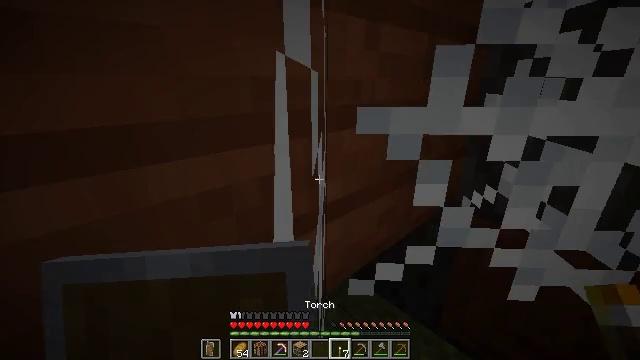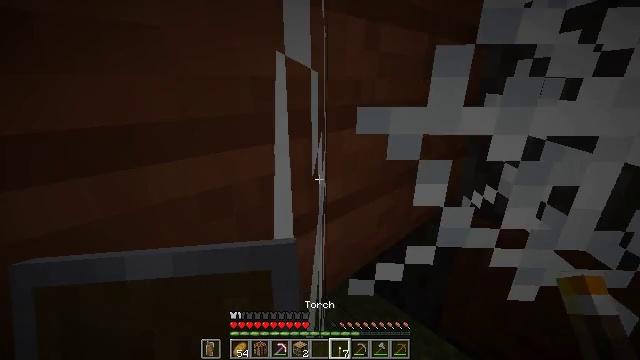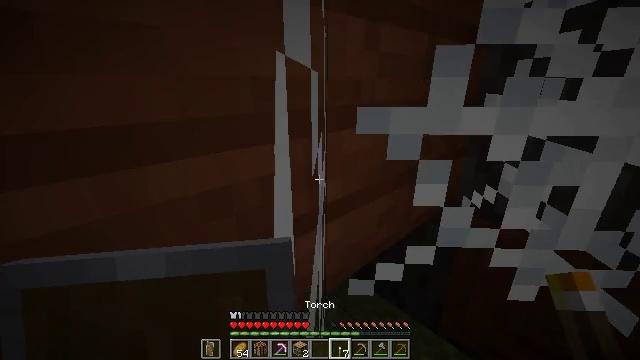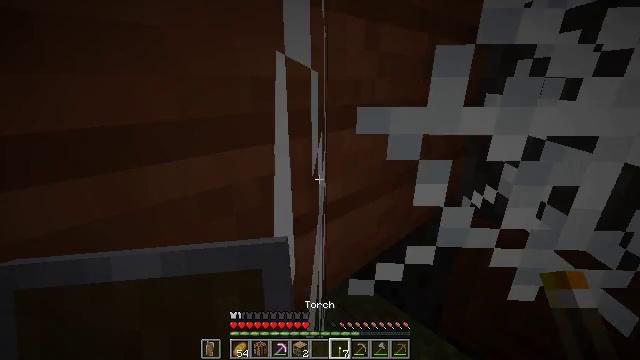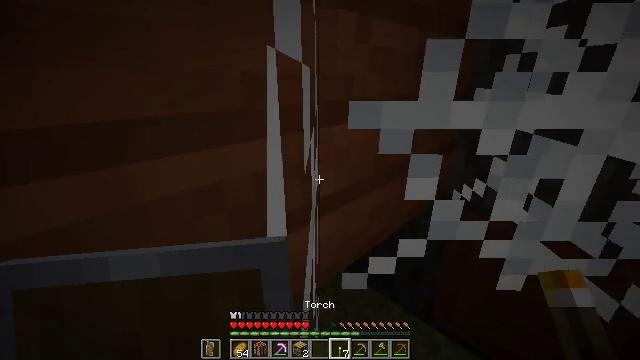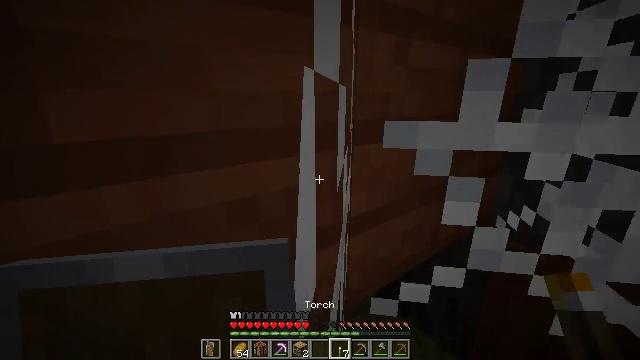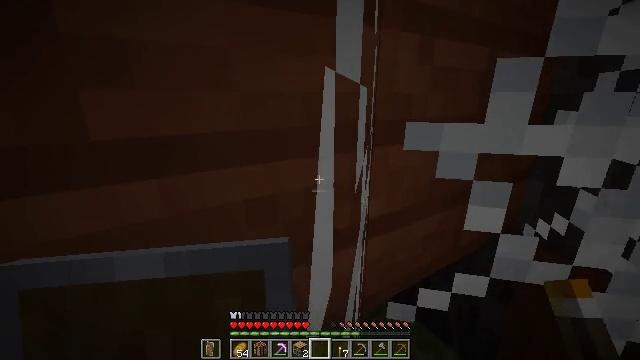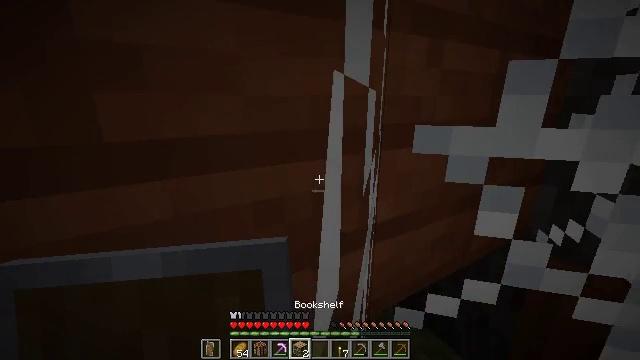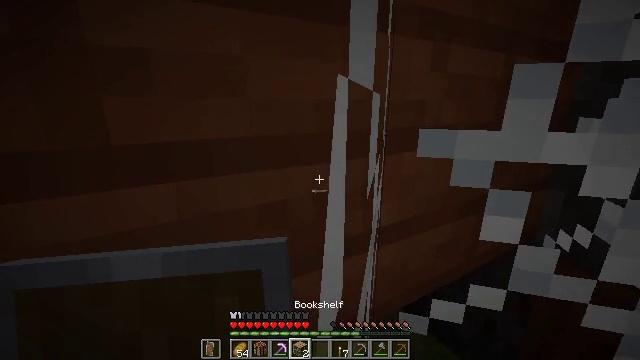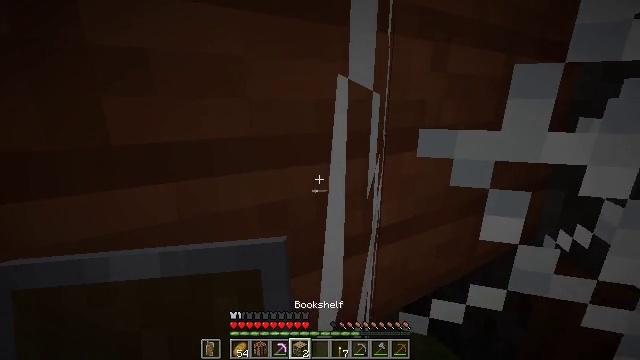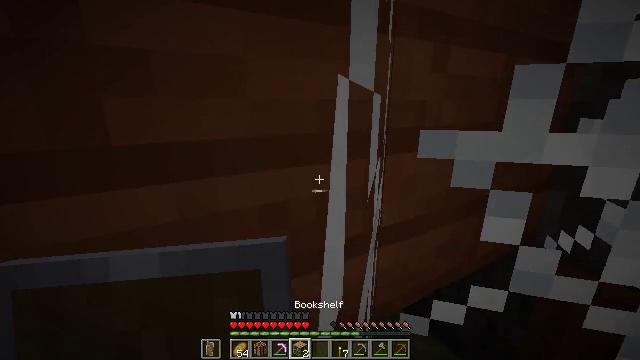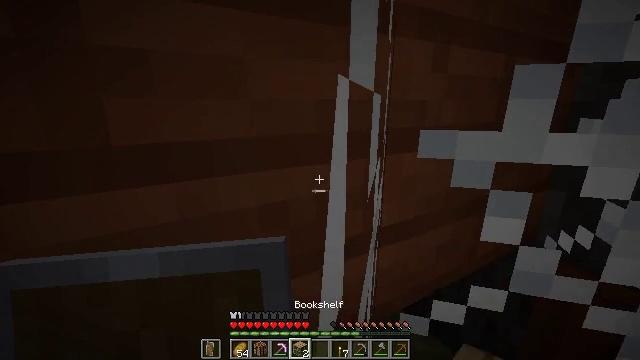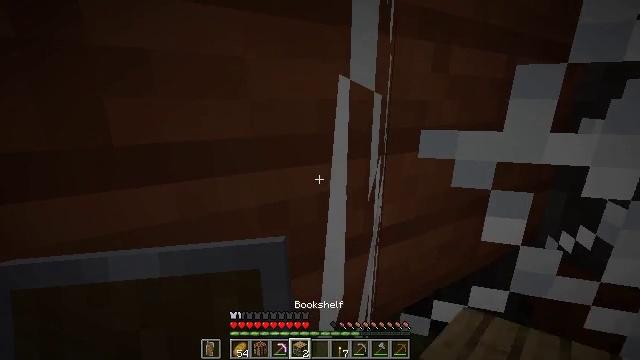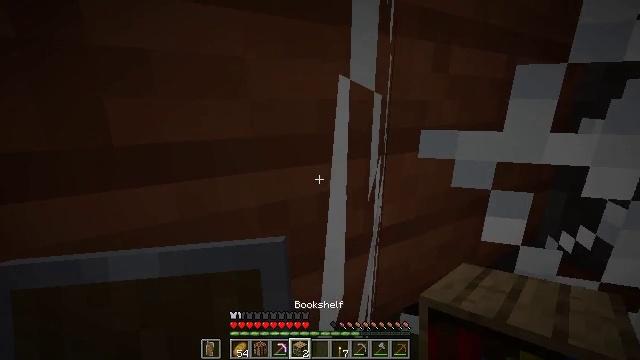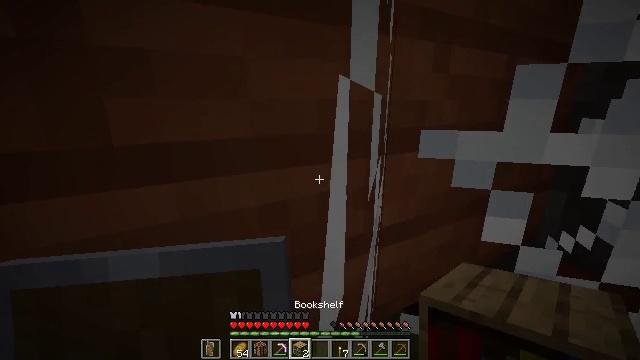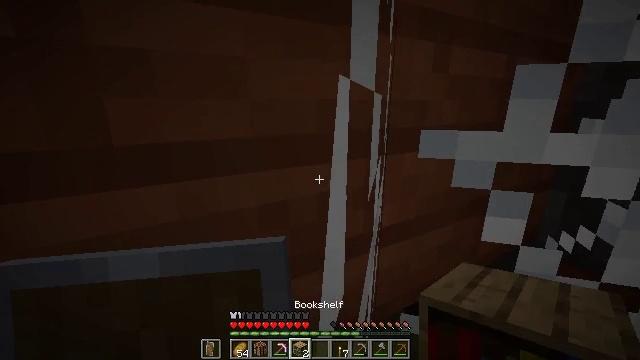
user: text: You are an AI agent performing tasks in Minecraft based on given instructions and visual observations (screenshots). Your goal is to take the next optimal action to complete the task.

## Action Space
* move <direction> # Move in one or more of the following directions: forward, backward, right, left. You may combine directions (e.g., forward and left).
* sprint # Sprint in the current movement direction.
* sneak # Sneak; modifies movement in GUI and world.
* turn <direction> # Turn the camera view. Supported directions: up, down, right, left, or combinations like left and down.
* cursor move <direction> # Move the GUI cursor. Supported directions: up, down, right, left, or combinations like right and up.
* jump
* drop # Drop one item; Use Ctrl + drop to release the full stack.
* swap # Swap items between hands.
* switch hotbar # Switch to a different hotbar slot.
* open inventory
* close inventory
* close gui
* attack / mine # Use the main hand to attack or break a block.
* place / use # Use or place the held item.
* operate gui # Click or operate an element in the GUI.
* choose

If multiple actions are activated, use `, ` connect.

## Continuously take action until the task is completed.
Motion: motion action
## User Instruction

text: Destroy the bookshelf.
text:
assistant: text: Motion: no_op
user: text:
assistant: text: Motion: no_op
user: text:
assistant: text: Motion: no_op
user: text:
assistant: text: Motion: turn right and down
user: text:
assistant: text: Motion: turn left and up
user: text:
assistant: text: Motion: turn left
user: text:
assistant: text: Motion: turn left
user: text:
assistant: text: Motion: no_op
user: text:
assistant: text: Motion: no_op
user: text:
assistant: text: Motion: no_op
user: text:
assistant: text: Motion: no_op
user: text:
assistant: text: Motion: no_op
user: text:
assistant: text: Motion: no_op
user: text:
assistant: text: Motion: no_op
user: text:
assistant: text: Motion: no_op
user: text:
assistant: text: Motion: no_op
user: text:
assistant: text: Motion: no_op
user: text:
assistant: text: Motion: no_op
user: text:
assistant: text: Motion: no_op
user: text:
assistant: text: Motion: no_op
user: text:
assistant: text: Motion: turn left
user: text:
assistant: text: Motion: turn left
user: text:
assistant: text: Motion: no_op
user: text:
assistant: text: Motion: no_op
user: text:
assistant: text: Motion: no_op
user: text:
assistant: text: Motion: turn left
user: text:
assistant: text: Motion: turn left
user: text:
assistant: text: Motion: turn left
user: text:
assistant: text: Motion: turn left
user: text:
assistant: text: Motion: turn left